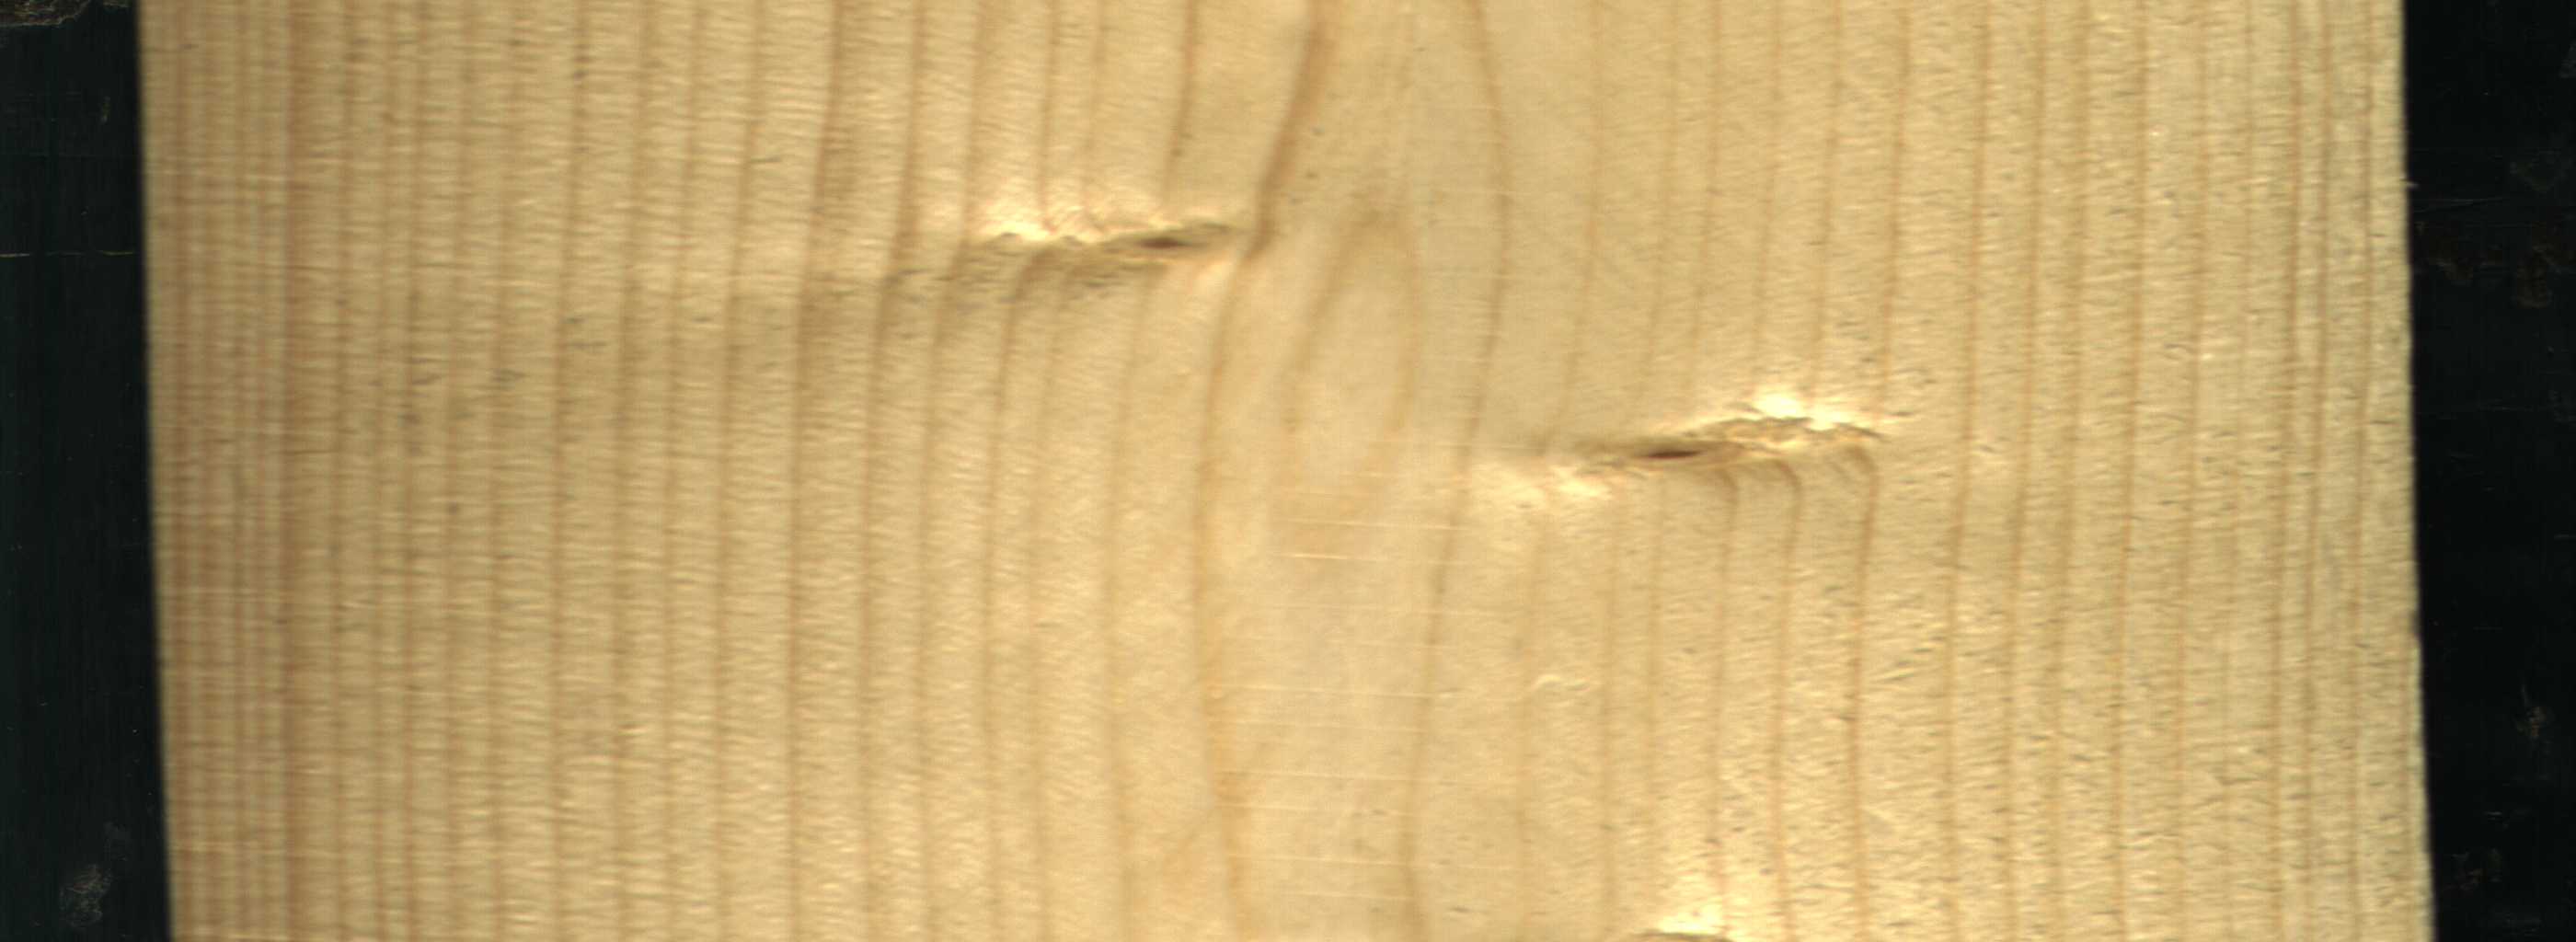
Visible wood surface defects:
Live_Knot
Live_Knot